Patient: sex M, age 63
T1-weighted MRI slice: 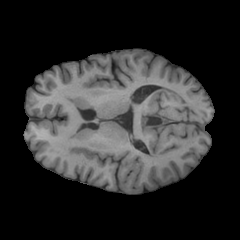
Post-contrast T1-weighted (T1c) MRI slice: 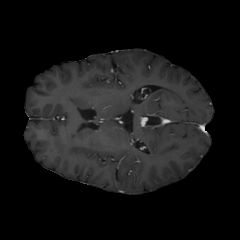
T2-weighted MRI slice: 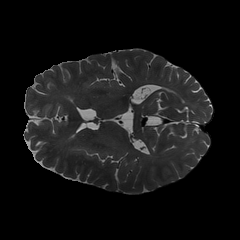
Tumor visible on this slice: no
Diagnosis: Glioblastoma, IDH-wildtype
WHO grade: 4